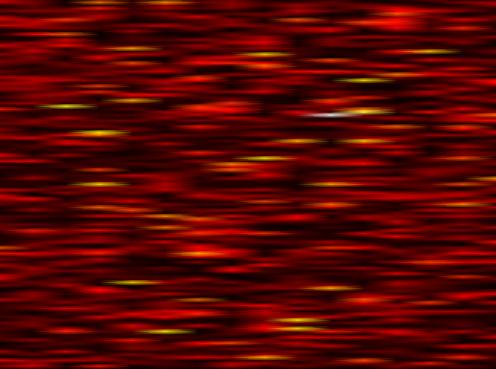
Label: FOFDM